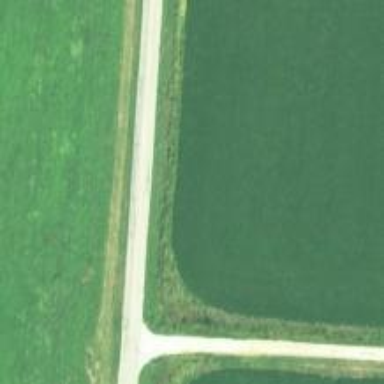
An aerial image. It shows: Secondary road.